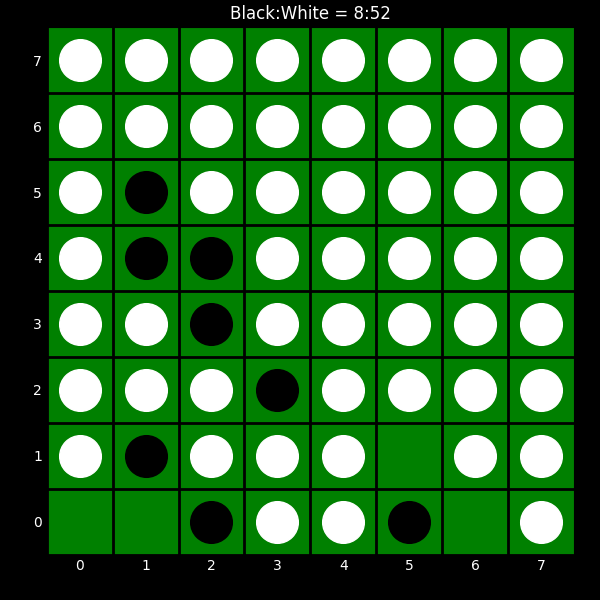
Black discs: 8
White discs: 52